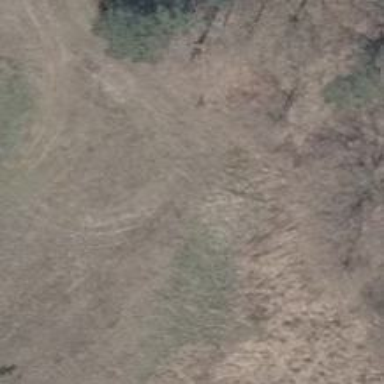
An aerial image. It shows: Hunting stand.